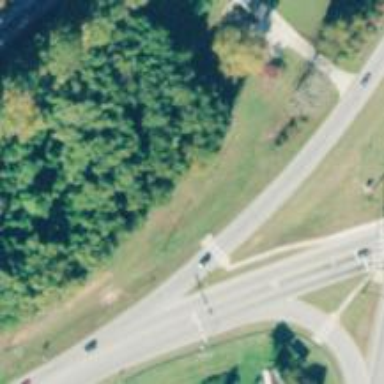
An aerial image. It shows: Asphalt trunk link road.